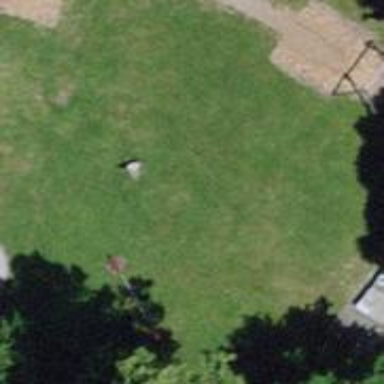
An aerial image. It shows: Springy playground with horse theme.